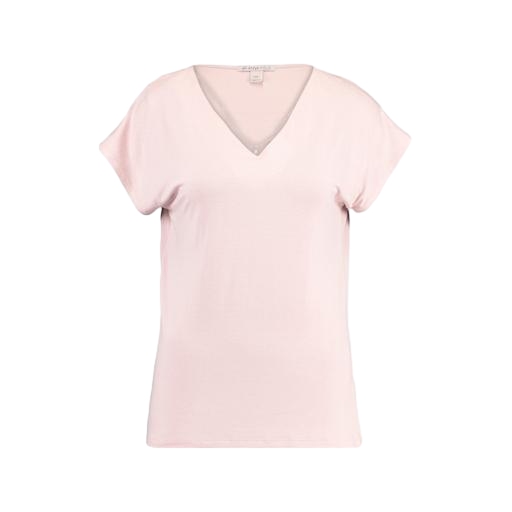
pink jersey tee, pink supima tee, cap-sleeved tee, white background